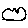
Label: cloud